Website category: movie
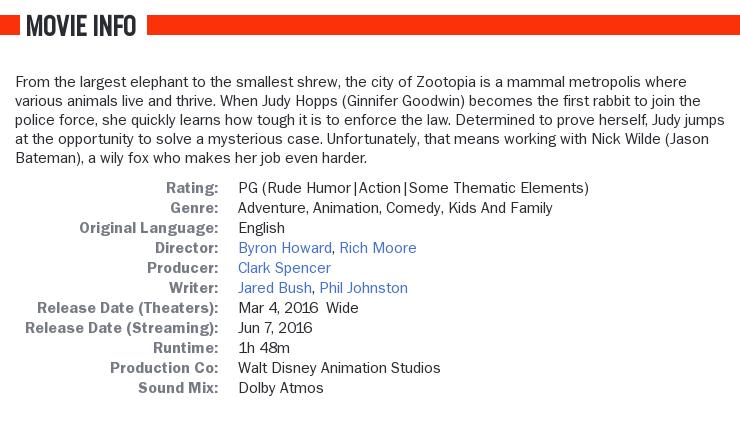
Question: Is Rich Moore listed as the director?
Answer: yes

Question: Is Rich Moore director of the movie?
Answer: yes

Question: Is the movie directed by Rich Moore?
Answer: yes

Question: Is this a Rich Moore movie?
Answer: yes

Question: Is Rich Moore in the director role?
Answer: yes

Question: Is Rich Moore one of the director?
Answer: yes

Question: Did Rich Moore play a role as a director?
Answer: yes

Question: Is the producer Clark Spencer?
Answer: yes

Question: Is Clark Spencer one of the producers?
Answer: yes

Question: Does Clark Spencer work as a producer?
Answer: yes

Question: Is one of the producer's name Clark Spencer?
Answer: yes

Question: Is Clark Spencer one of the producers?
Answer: yes

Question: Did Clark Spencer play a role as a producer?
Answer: yes

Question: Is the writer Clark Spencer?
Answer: no

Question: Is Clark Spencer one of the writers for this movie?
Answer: no

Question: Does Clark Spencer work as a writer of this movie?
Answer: no

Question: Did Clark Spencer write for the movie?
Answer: no

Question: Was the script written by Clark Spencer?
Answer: no

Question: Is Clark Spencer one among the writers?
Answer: no

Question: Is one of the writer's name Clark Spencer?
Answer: no

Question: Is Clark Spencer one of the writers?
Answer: no

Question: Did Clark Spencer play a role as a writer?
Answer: no

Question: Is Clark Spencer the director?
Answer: no

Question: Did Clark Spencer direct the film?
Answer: no

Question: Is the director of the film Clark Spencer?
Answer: no

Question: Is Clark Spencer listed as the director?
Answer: no

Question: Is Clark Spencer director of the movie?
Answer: no

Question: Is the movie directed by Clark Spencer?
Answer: no

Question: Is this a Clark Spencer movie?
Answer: no

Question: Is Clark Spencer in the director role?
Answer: no

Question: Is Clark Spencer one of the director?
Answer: no

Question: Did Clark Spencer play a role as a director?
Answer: no

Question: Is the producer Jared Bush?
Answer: no

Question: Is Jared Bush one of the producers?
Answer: no

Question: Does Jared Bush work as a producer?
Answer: no

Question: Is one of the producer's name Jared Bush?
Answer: no

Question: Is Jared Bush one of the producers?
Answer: no

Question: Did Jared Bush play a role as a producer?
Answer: no

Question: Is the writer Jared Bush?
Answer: yes

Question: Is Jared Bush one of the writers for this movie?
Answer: yes

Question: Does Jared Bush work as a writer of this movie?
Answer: yes

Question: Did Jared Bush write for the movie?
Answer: yes

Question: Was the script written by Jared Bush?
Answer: yes

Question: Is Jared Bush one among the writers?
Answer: yes

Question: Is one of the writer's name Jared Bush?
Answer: yes

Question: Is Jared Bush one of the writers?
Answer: yes

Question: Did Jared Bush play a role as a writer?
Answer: yes

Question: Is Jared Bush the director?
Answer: no

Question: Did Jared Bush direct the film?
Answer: no

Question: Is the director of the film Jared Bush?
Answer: no

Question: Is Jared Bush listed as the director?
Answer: no

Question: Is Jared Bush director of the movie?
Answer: no

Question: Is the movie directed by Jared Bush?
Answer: no

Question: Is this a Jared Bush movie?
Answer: no

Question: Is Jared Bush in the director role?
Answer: no

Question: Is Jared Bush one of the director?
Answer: no

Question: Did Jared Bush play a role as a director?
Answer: no

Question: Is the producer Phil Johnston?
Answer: no

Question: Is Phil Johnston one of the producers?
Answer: no

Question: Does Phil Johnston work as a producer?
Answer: no

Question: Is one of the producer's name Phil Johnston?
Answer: no

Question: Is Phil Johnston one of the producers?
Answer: no

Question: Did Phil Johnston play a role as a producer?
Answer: no

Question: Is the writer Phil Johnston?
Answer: yes